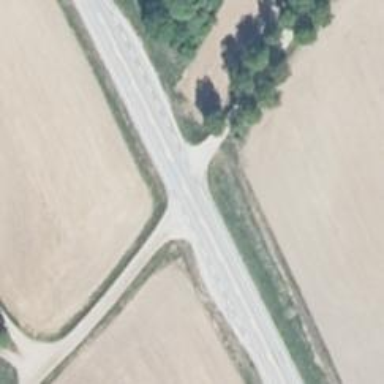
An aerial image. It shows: Asphalt road classified as trunk highway.